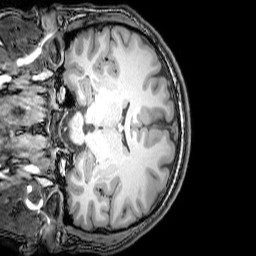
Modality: T1w
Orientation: coronal
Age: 23
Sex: male
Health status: healthy
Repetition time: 0.081 s
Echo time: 0.037 s